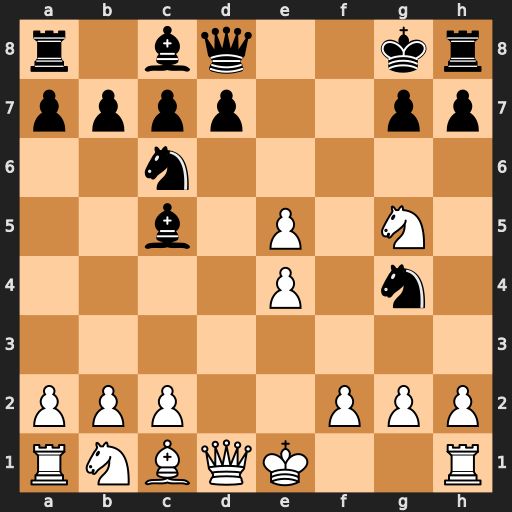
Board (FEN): r1bq2kr/pppp2pp/2n5/2b1P1N1/4P1n1/8/PPP2PPP/RNBQK2R
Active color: w
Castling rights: KQ
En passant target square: -
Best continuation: Qd5+ Kf8 Qf7#